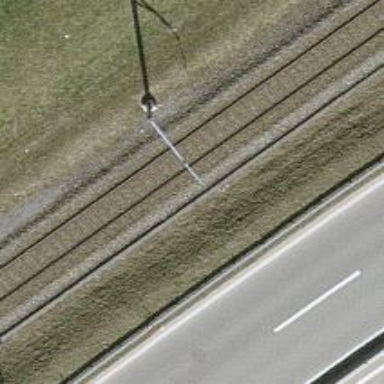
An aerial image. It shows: Catenary mast for power lines.